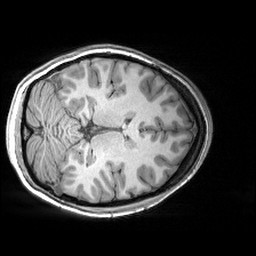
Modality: T1w
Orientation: axial
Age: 26
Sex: female
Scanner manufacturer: siemens
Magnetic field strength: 3 T
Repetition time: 2.53 s
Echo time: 0.00299 s